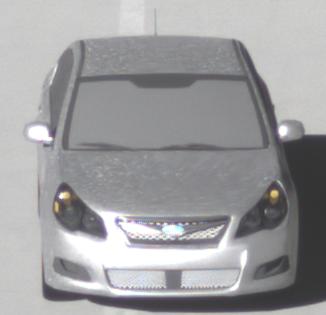
Make: Subaru
Model: Legacy 2.0R
Detailed model: Legacy (IV) Limousine
Model produced from: 2007/09
Model produced until: 2008/10
Doors: 4
Color: white
Road condition: dry road
Daytime: morning or afternoon
Contrast: high contrast